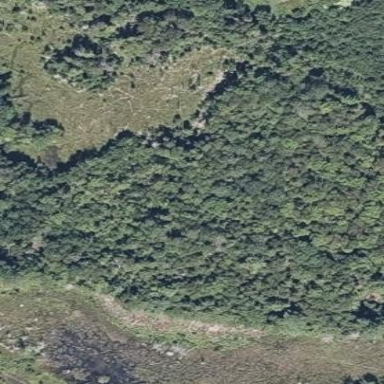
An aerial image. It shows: Mixed woodland with variety of leaf types and cycles.